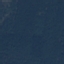
Land use / land cover class: Forest